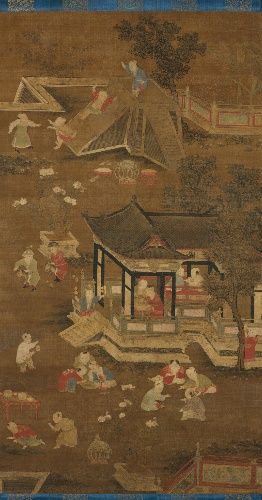
Title: 元末明初    佚名    絹本設色    嬰戯圖  軸|Children playing in the palace garden
Artist: Unidentified artist
Date: late 13th–15th century
Object type: Hanging scroll
Classification: Paintings
Medium: Hanging scroll; ink and color on silk
Culture: China
Period: late Yuan (1271–1368)–early Ming (1368–1644) dynasty
Dimensions: Image: 54 7/8 x 30 in. (139.4 x 76.2 cm)
Overall with mounting: 113 1/2 x 36 1/2 in. (288.3 x 92.7 cm)
Overall with knobs: 113 1/2 x 39 in. (288.3 x 99.1 cm)
Department: Asian Art
Credit line: Purchase, The Dillon Fund Gift, 1987
Accession year: 1987
Repository: Metropolitan Museum of Art, New York, NY
Tags: Gardens|Children|Playing|Toys|Games